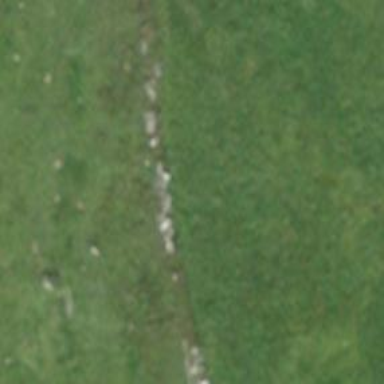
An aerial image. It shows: Dry stone wall barrier.